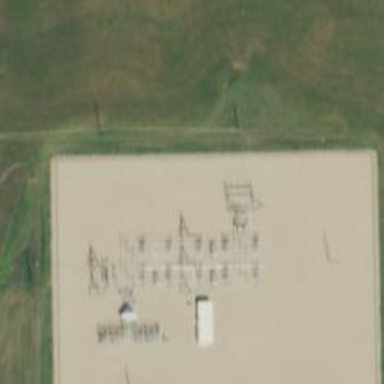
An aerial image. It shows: Switch for power supply.